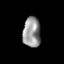
Tissue: prostate
Cell type: T cells
Senescence score: 0.3551
Nuclear area (px): 523
Mean DAPI intensity: 149.772